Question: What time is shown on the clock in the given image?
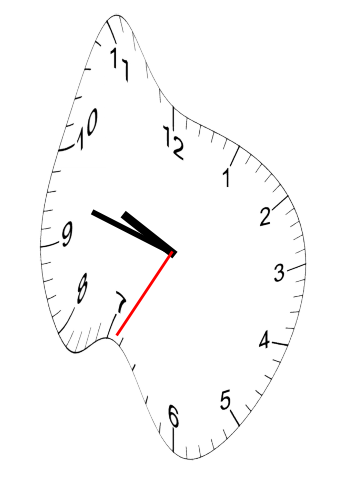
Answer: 09:47:35